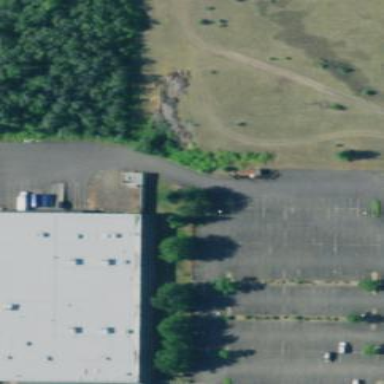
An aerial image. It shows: Commercial building.